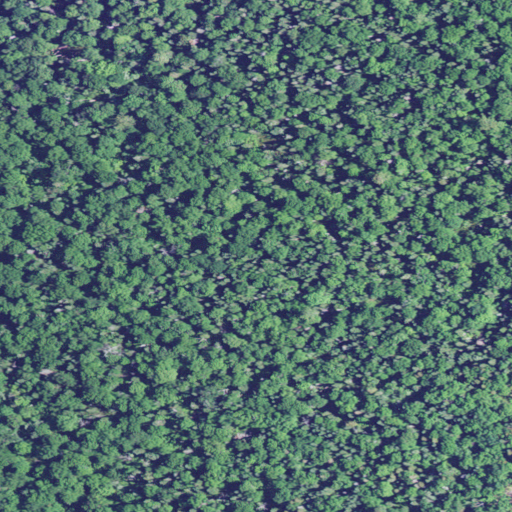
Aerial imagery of island in Wisconsin named North Twin Island containing evergreen forest, mixed forest, and woody wetlands